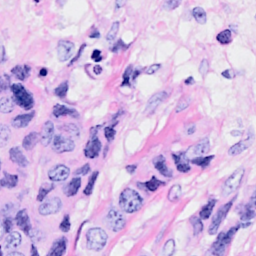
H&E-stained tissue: Breast